Question: I have three buttons in my Actvity inside Linear Layout.
Here i wish all buttons should occupy whole tablelayour equally.
So i have coded as below.
'''
<Linearlayout>
......
<TableLayout
android:id="@+id/tableLayout2"
android:layout_width="match_parent"
android:layout_height="wrap_content"
android:layout_weight="0"
android:stretchColumns="*">
<TableRow
android:id="@+id/tableRow5"
android:layout_width="wrap_content"
android:layout_height="wrap_content">
<Button
android:id="@+id/registerTwitter"
android:layout_width="wrap_content"
android:layout_height="wrap_content"
android:text="Register Twitter"
android:gravity="left"/>
<Button
android:id="@+id/registerFB"
android:layout_width="wrap_content"
android:layout_height="wrap_content"
android:text="Register FaceBook"
android:gravity="center"/>
<Button
android:id="@+id/clearCredentials"
android:layout_width="wrap_content"
android:layout_height="wrap_content"
android:text="Clear Credentials"
android:layout_gravity="right" />
</TableRow>
</TableLayout>
</LinearLayout>
'''
But here when i gave code as above i got three buttons occupying whole space.
but alignment are not proper. They are like dancing in air....
where did i made mistake...

I'm really weak in UI design can anyone suggest in that ....
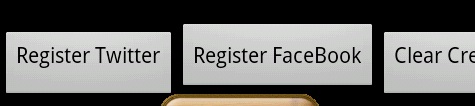
Answer: Gravity and layout_gravity are two different fields on your buttons.
Gravity alters the positions of the text in the button and layout_gravity alters the buttons layout position
You have one button using layout_gravity and the other two using gravity.
Make sure you use the right ones!
Edit, here try this code, it is better to use weights:
'''
<TableRow
android:id="@+id/tableRow5"
android:layout_width="wrap_content"
android:layout_height="wrap_content">
<Button
android:id="@+id/registerTwitter"
android:layout_height="wrap_content"
android:text="Register Twitter"
android:layout_weight=".3" android:layout_width="match_parent" android:gravity="center_horizontal"/>
<Button
android:id="@+id/registerFB"
android:layout_height="wrap_content"
android:text="Register FaceBook"
android:layout_weight=".3" android:layout_width="match_parent" android:gravity="center_horizontal"/>
<Button
android:id="@+id/clearCredentials"
android:layout_height="wrap_content"
android:text="Clear Credentials"
android:layout_gravity="right" android:layout_weight=".3" android:layout_width="match_parent" android:gravity="center_horizontal"/>
</TableRow>
'''